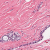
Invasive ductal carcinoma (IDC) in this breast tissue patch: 0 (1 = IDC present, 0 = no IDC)